Field crop: maize
Growth stage: 2
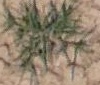
Species: salsola